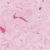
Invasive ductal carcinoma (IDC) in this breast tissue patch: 0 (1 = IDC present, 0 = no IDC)